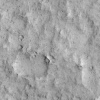
Atmospheric dust classification: not_dusty